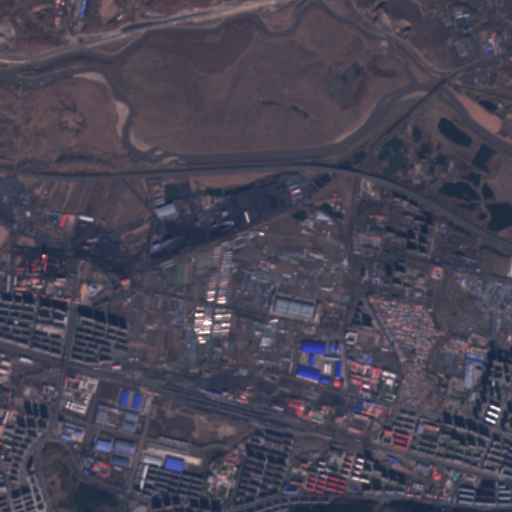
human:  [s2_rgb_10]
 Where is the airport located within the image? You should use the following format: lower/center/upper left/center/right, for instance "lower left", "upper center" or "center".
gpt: There is no airport in the image.